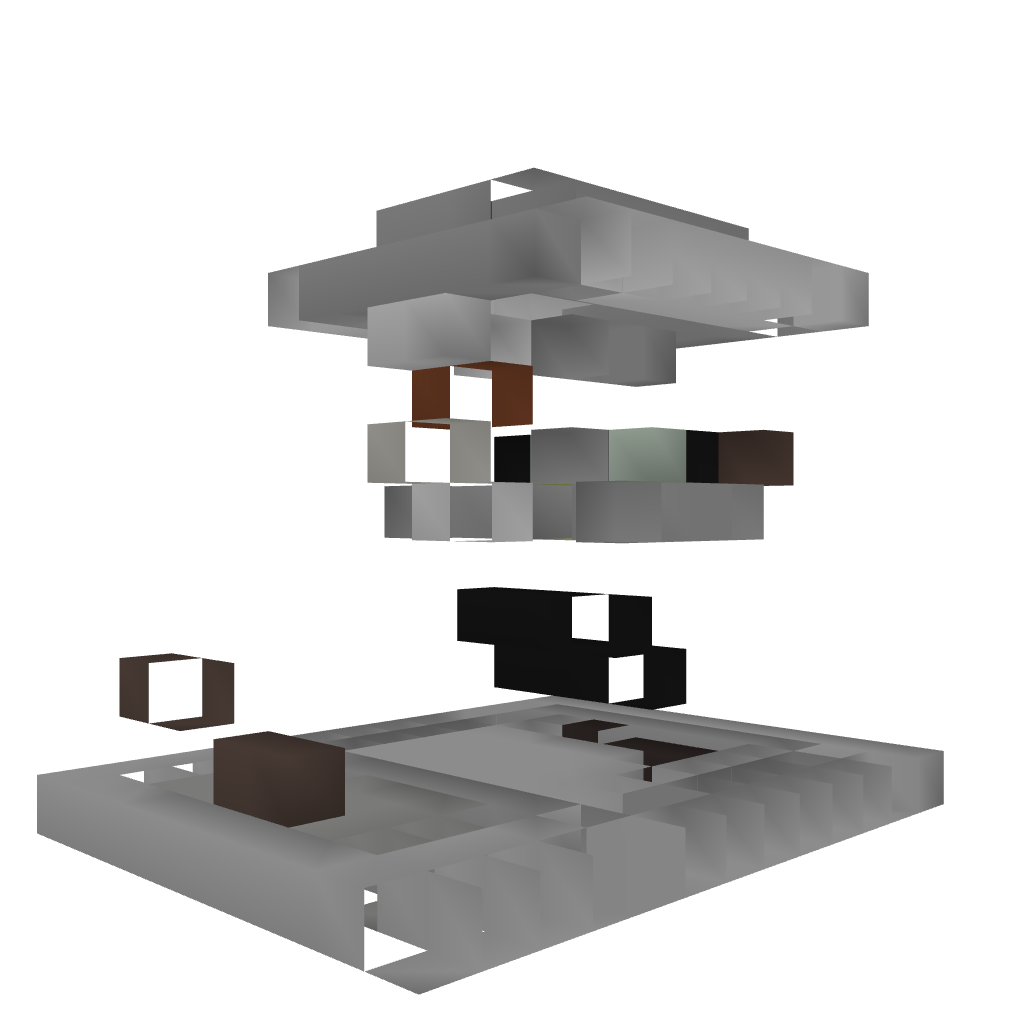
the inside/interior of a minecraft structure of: Skin - Chicken Factory